Question: I want to add a view under my tab bar analog in iOS and then show it with animation coming from behind it. But when I use my code, the view that must come from behind my tab bar overlaps my tab bar for a while.

This is my code:
'''
- (void)handlePressedButton {
if (pressedButton.selected) {
[UIView beginAnimations:nil context:nil];
[UIView setAnimationDuration:0.5];
CGAffineTransform transform1 = CGAffineTransformMakeTranslation(-196.0, 0.0);
CGAffineTransform transform2 = CGAffineTransformMakeTranslation(0.0, 0.0);
[leftPanelView setTransform:transform1];
[movedView setTransform:transform2];
[UIView commitAnimations];
pressedButton.selected = NO;
}
else {
pressedButton.selected = YES;
if (leftPanelView) {
[leftPanelView removeFromSuperview];
leftPanelView = nil;
}
CGRect viewFrame = CGRectMake(-196, 0, 236, 748);
leftPanelView = [[UIView alloc] initWithFrame:viewFrame];
leftPanelView.backgroundColor = [UIColor colorWithPatternImage:[UIImage imageNamed:@"left-nav-content.png"]];
// Code to populate leftPanelView according to what button is pressed.
[self populateLeftPanelView];
[UIView beginAnimations:nil context:nil];
[UIView setAnimationDuration:0.5];
[self.view addSubview:leftPanelView];
CGAffineTransform transform1 = CGAffineTransformMakeTranslation(236.0, 0.0);
CGAffineTransform transform2 = CGAffineTransformMakeTranslation(112.0, 0.0);
[leftPanelView setTransform:transform1];
[movedView setTransform:transform2];
[UIView commitAnimations];
}
'''
}
Here the leftPanelView is the view that must come under a tab bar. Moved view is another view, that is at the right of left panel (don't mind it)
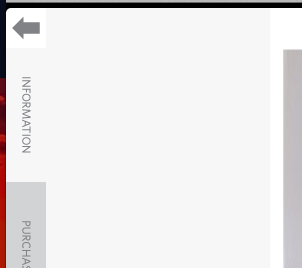
Answer: Besides 'addSubview', there are other methods you can rely on to add your view:
'''
- insertSubview:aboveSubview:
- insertSubview:belowSubview:
- insertSubview:atIndex:
'''
You can control the index (actually z-index, or layer order) of the view using these methods.